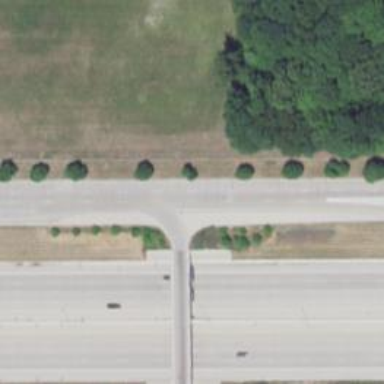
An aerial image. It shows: Secondary link road.